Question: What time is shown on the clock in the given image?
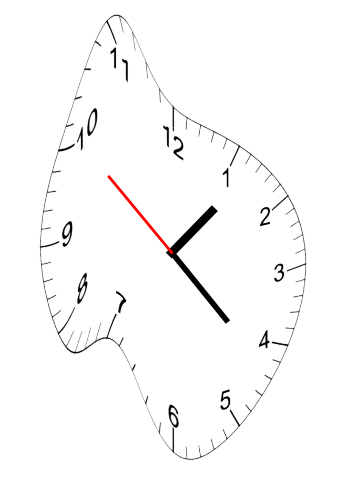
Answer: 01:21:51